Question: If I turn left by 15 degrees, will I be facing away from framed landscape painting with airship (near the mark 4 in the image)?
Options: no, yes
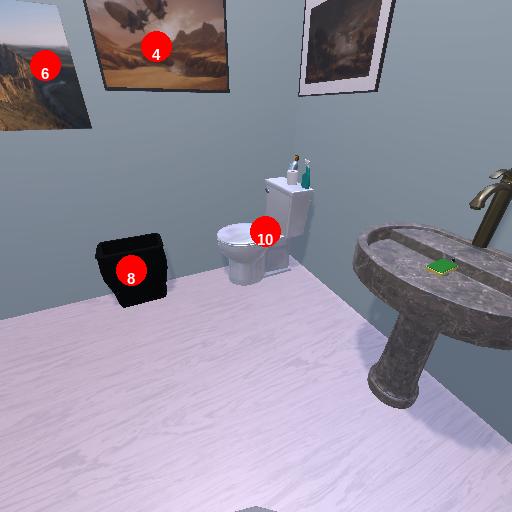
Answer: no